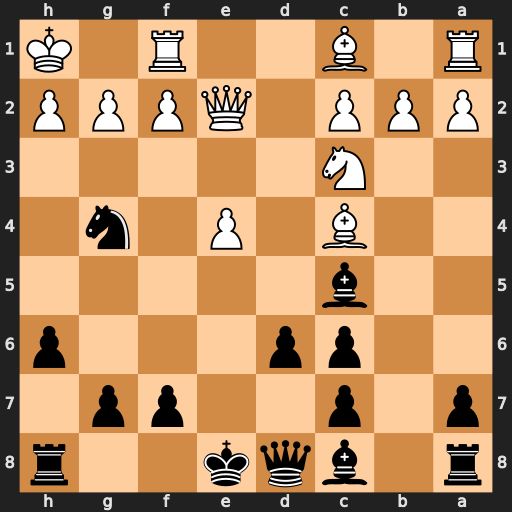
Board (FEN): r1bqk2r/p1p2pp1/2pp3p/2b5/2B1P1n1/2N5/PPP1QPPP/R1B2R1K
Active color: b
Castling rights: kq
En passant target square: -
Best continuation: Qh4 Bf4 Nxf2+ Rxf2 Qxf2 Qxf2 Bxf2